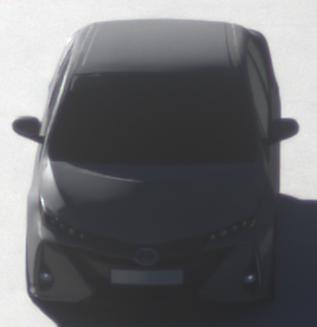
Make: Toyota
Model: Prius 1.8 Plug-In Hybrid
Detailed model: Prius (XW5) Plug-In
Model produced from: 2019/07
Model produced until: 2020/07
Doors: 5
Color: gray
Road condition: dry road
Daytime: sunrise or sunset
Contrast: medium contrast